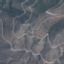
Label: HerbaceousVegetation